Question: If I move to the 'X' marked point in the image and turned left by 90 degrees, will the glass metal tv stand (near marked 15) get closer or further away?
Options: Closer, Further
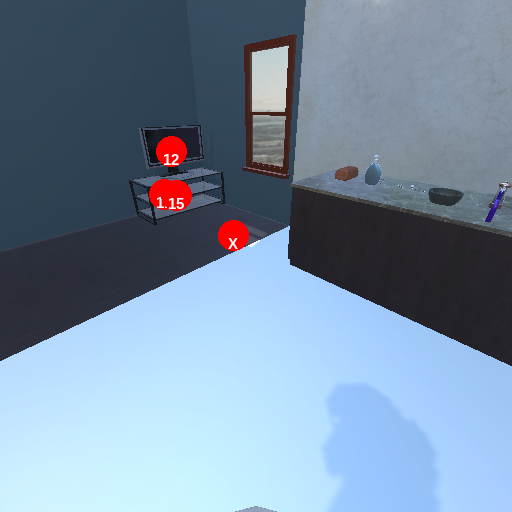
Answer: Closer